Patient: sex F, age 76
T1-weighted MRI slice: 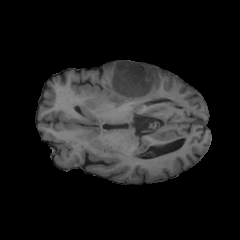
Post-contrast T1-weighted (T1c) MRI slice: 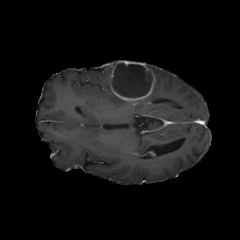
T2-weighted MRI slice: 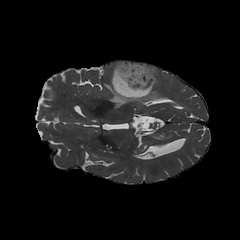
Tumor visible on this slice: yes
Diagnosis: Glioblastoma, IDH-wildtype
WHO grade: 4